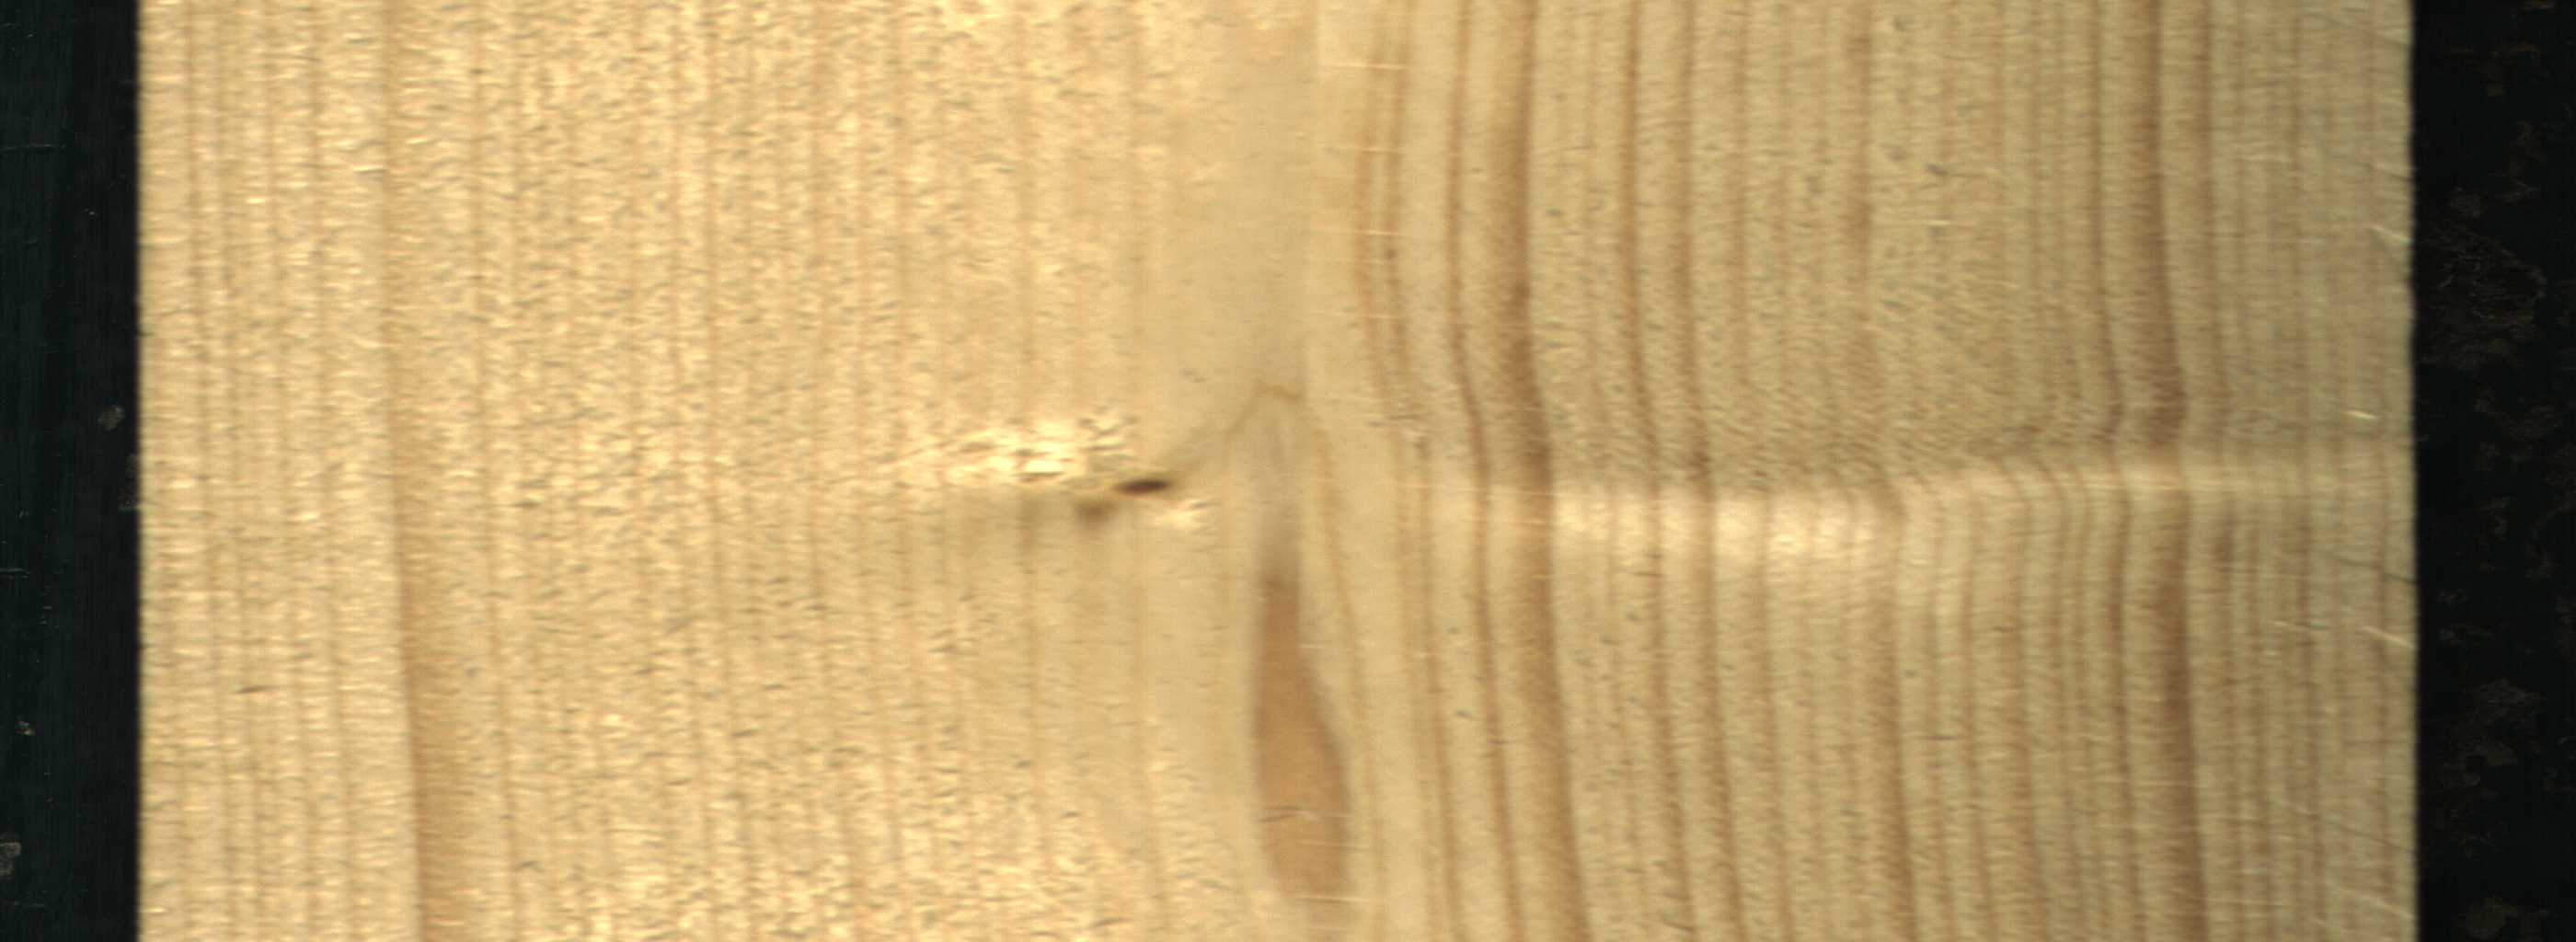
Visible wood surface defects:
Live_Knot